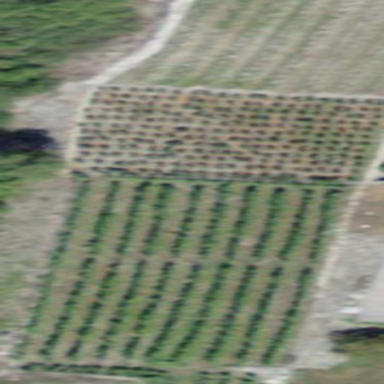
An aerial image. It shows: Vineyard growing grapes.